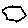
Label: hexagon